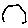
Label: hexagon